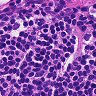
Metastatic tissue present: no